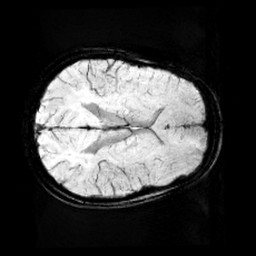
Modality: minIP
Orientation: axial
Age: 10
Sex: female
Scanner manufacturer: siemens
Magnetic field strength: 3 T
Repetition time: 0.027 s
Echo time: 0.02 s